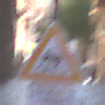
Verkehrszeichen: SchleuderOderRutschgefahr
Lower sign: HinweiseAufGefahrenDurchVerbaleAngabe3
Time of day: MorningAfternoon
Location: Outdoor (Urban)
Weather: PartlyCloudy
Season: NotSpecified
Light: Natural